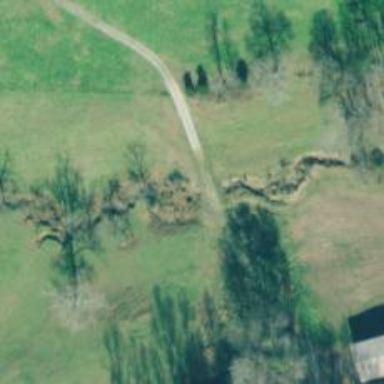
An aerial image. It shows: Culvert tunnel.